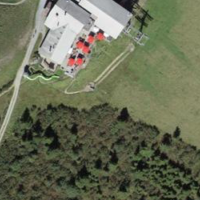
EUNIS habitat code: 23
Species observed at this site:
Lyrurus tetrix
Carduelis citrinella
Parnassia palustris
Alnus alnobetula